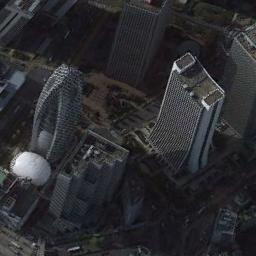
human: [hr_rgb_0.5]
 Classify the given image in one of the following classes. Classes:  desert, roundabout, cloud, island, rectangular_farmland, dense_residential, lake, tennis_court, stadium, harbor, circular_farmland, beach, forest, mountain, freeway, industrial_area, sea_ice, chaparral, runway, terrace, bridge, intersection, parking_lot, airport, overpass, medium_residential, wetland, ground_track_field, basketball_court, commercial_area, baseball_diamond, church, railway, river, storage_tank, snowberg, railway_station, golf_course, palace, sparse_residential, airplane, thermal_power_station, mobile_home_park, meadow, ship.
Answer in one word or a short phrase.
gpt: commercial_area